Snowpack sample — Buffalo Mountain, Silverthorne, Colorado, USA (1/25/25, 10:11 AM MST)
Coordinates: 39.6222, -106.1139
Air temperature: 22 °F
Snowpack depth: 110 cm
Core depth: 10 cm
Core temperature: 46.4 °F
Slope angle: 12°, slope face: 102°
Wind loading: high
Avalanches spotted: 0
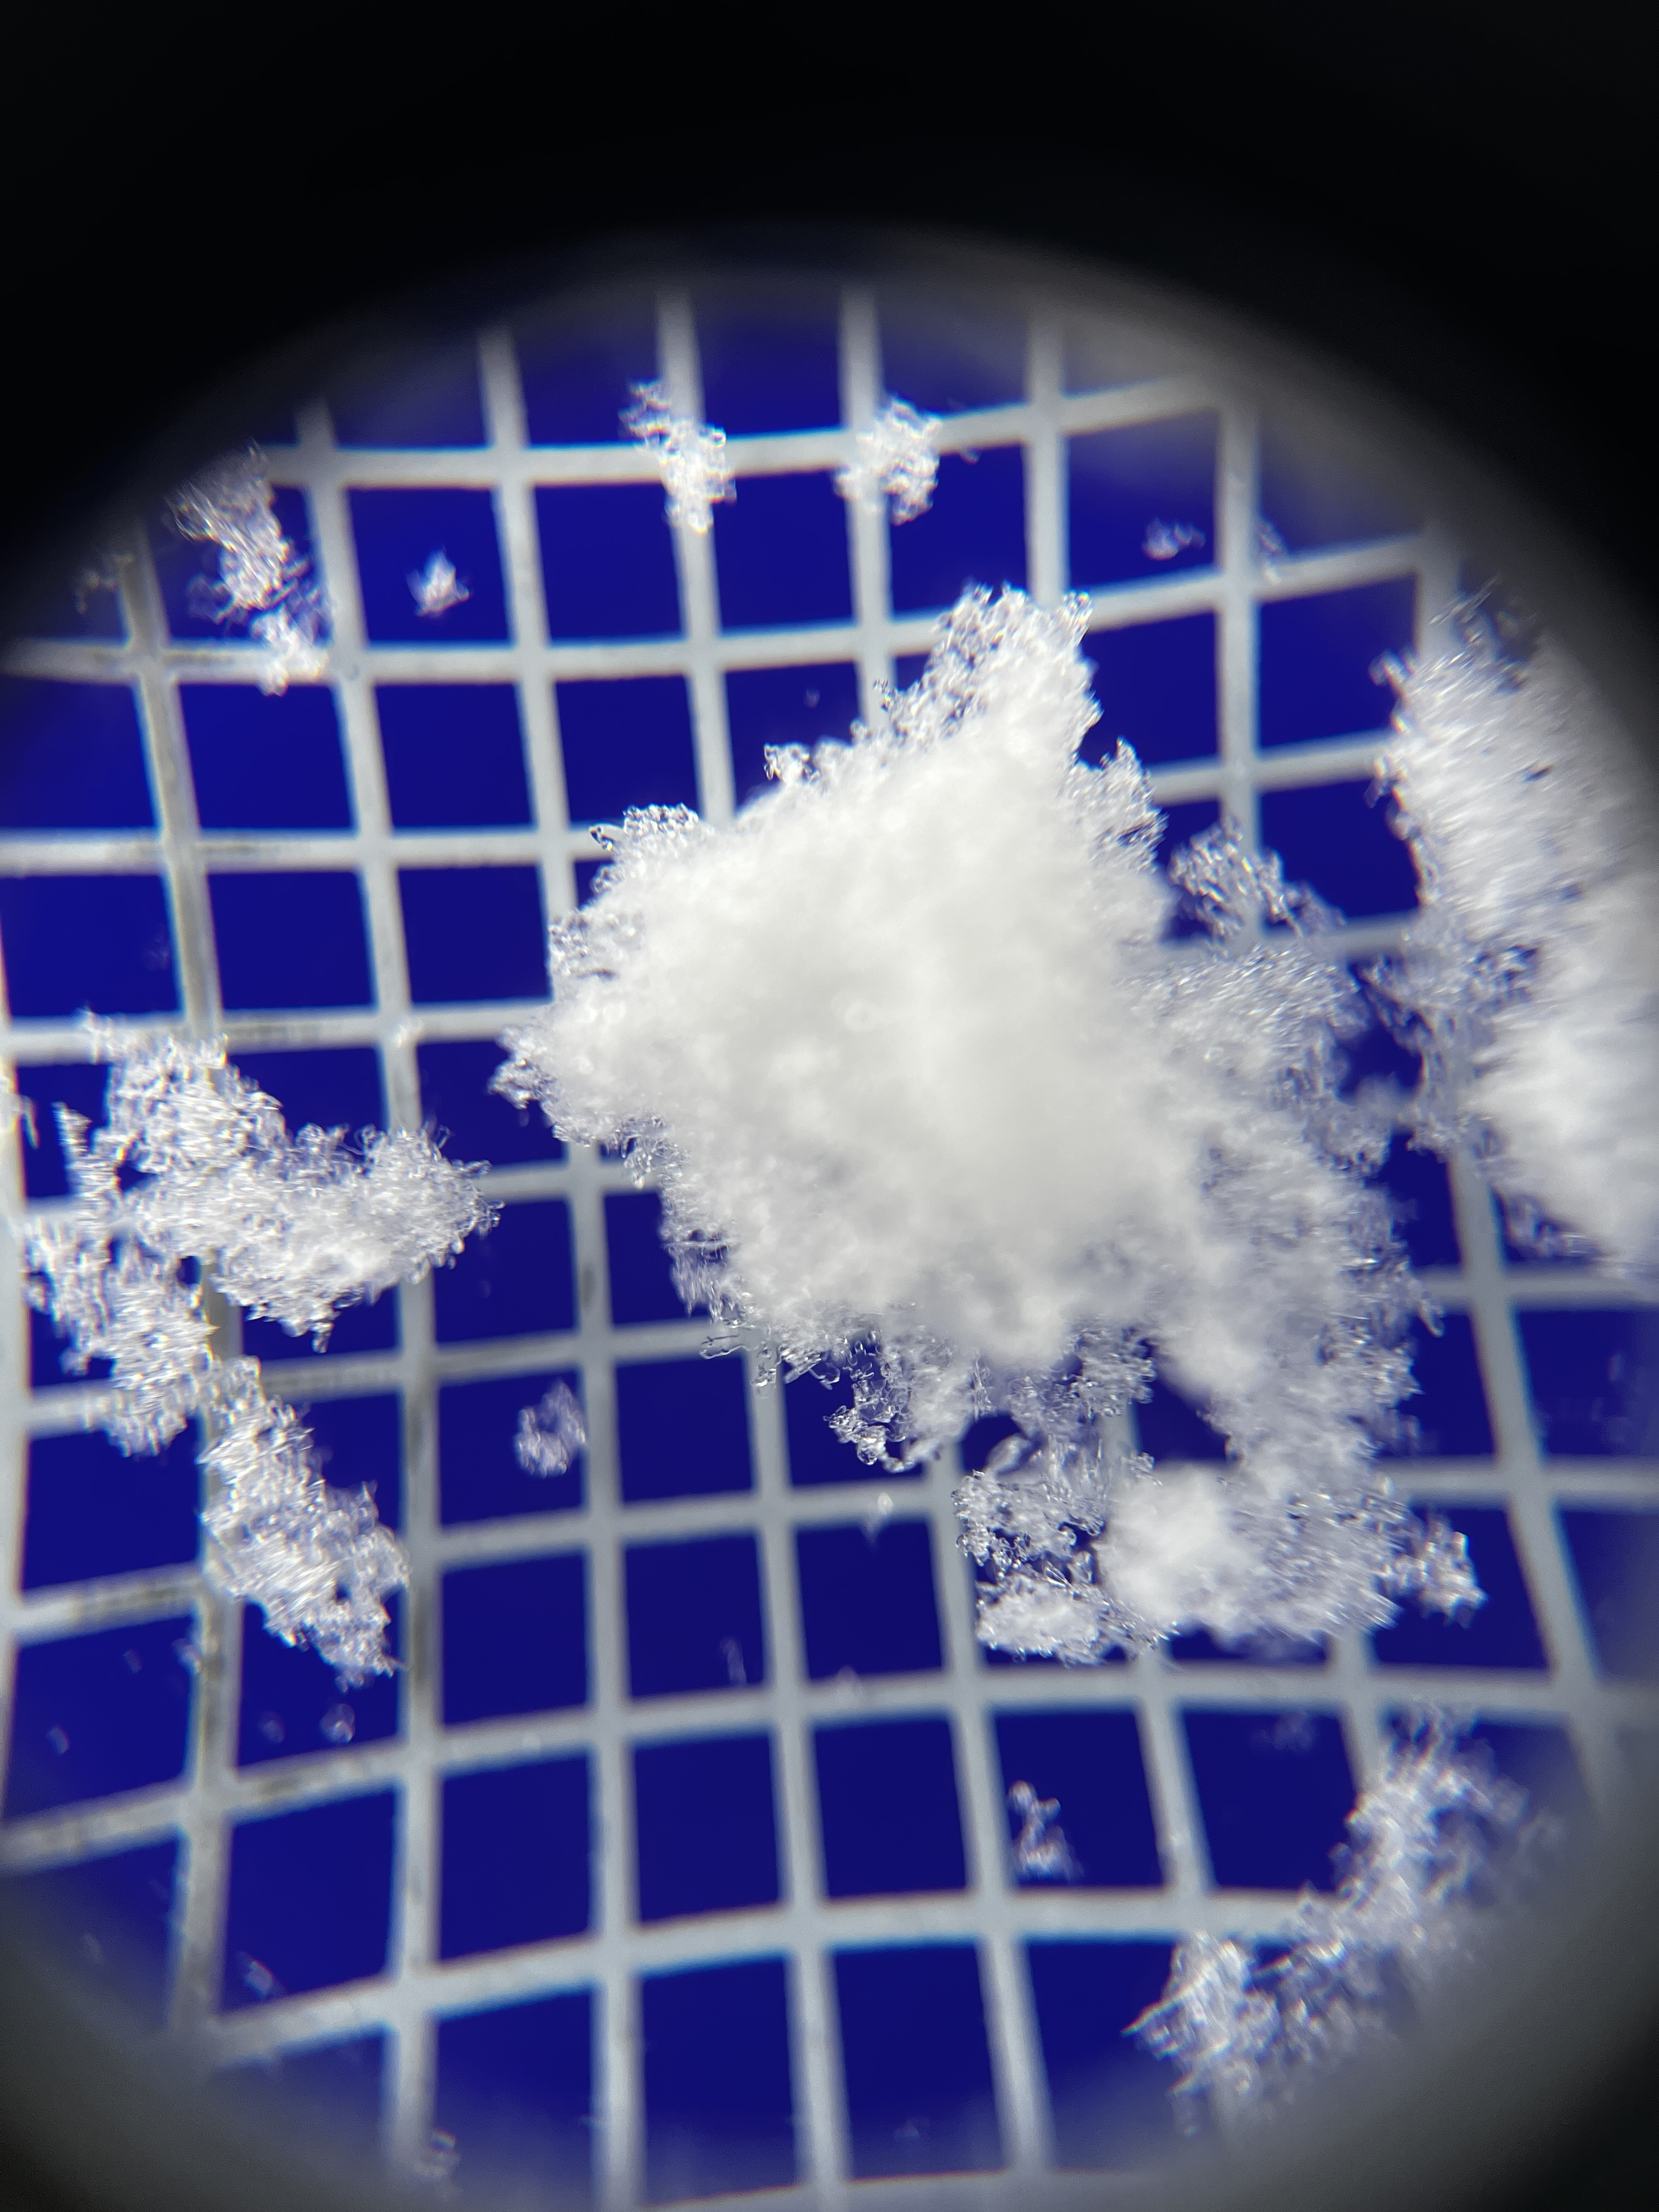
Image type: magnified_profile
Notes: No avalanches nearby, collected on the outskirts of a fire break 15 meters from the treeline, on way to Buffalo and Red Mountain